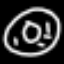
Label: donut